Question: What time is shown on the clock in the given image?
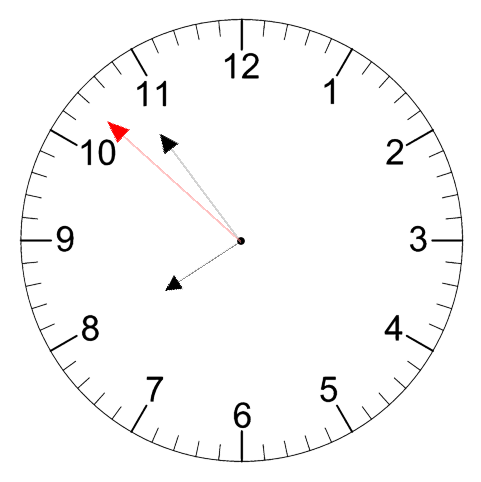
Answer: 07:53:52